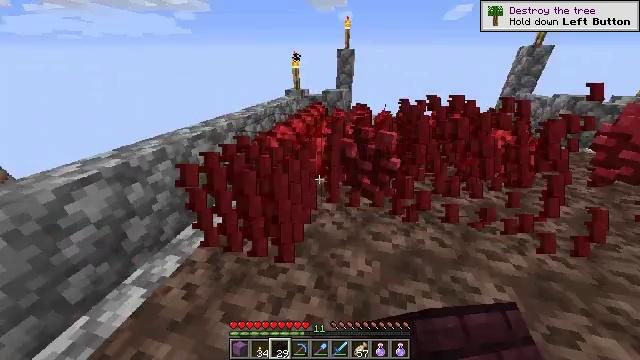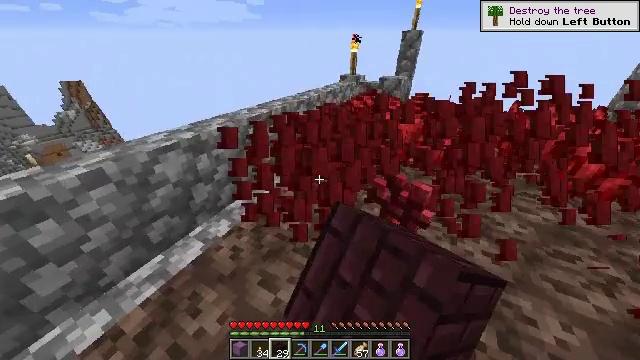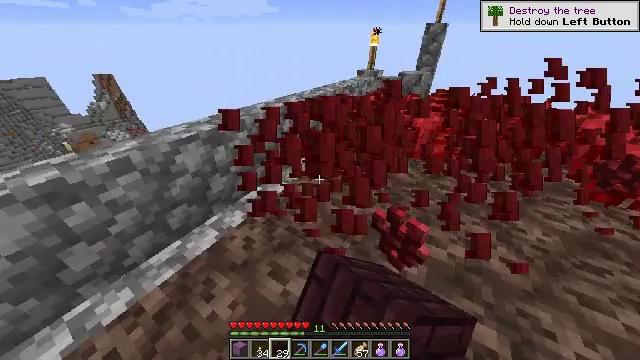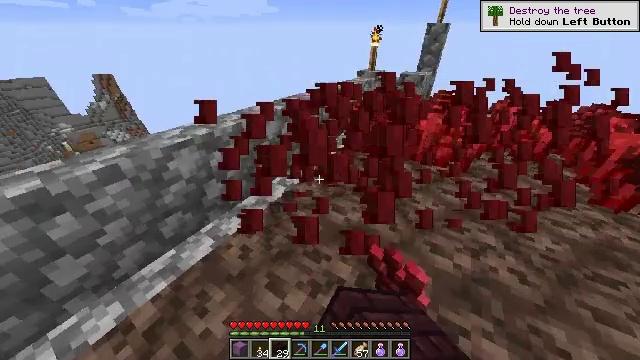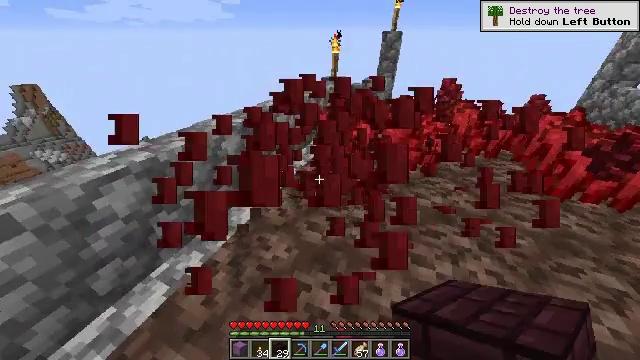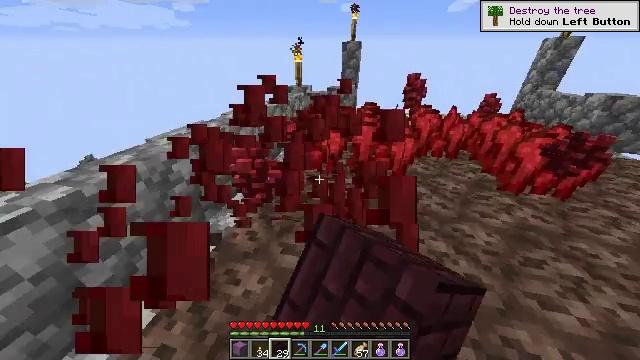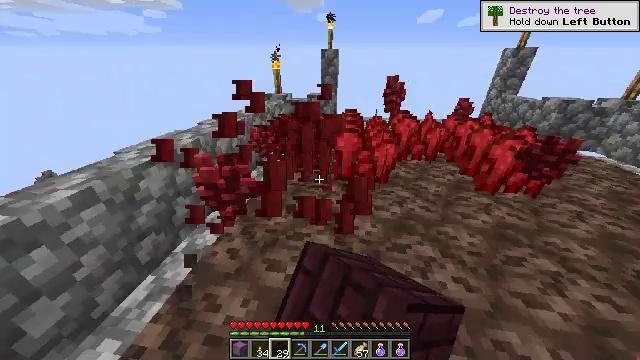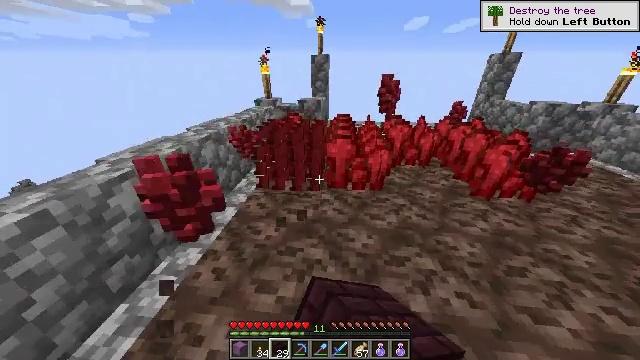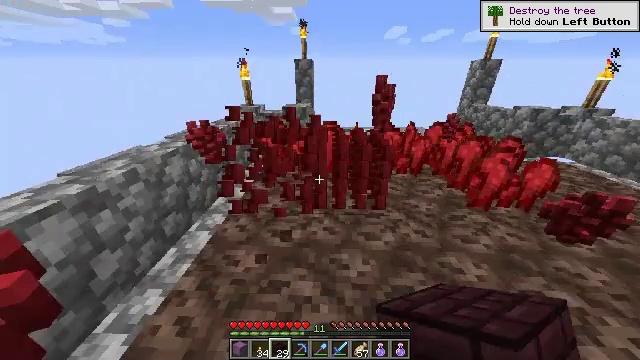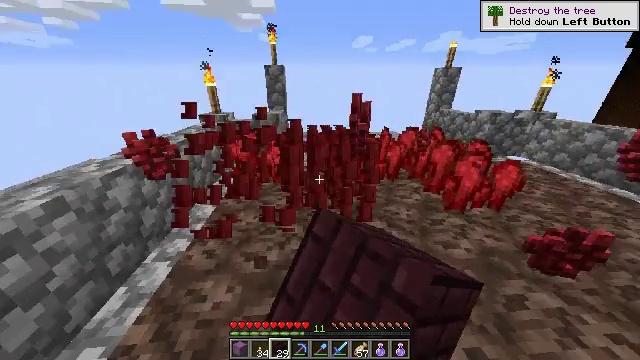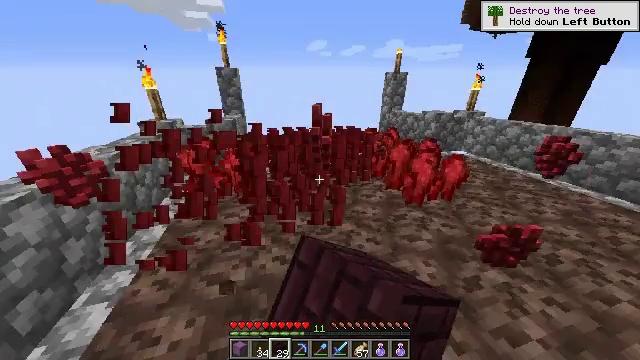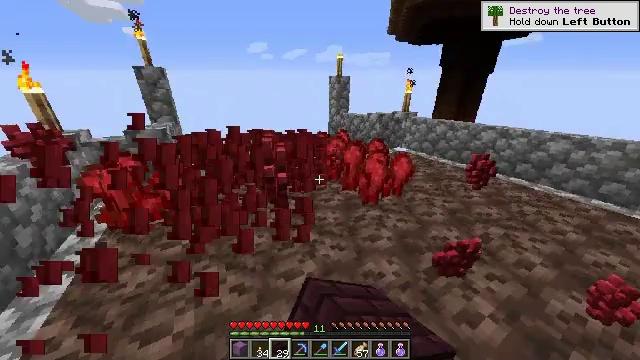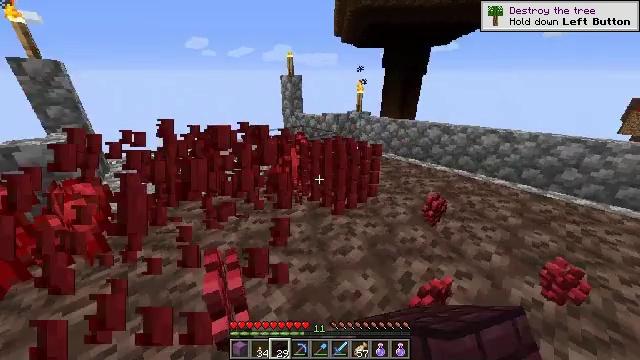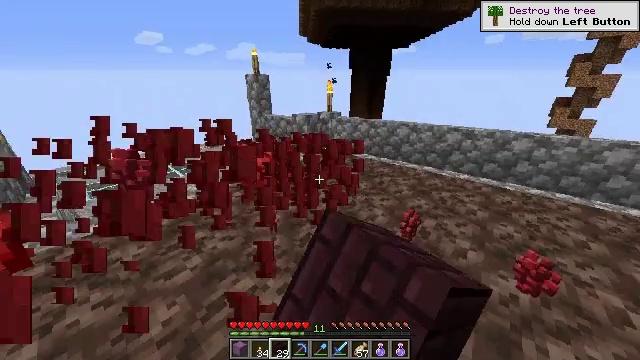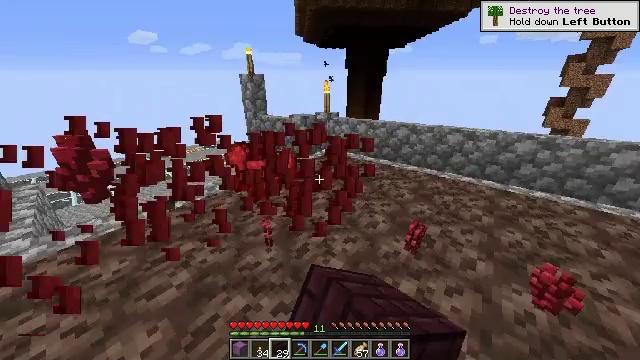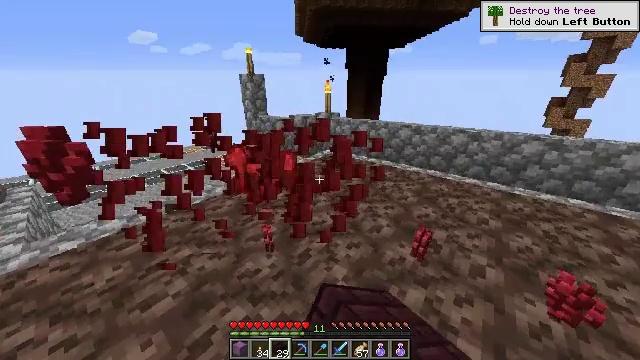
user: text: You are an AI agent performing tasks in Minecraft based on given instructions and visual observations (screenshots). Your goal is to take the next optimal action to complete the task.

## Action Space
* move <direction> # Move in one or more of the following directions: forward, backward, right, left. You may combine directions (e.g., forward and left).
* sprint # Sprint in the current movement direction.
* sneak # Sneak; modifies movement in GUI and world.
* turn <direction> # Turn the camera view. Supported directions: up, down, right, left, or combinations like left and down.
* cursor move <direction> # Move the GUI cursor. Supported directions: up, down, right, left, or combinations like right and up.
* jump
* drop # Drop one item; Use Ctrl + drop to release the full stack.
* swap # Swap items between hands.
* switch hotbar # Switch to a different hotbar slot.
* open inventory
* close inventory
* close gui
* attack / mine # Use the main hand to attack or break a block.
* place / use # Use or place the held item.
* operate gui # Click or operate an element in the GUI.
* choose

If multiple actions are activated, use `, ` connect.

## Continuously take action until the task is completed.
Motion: motion action
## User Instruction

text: Gather nether wart from soul sand farms.
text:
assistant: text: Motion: turn left and down, attack / mine
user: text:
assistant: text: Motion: turn left and down, attack / mine
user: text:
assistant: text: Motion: move forward, attack / mine
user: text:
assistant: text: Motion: move forward, turn right and up, attack / mine
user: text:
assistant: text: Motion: move forward, turn right and up, attack / mine
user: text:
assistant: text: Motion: move forward, turn right and up, attack / mine
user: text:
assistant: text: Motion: move forward, turn right and up, attack / mine
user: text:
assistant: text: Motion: move forward, turn right and up, attack / mine
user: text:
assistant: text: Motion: move forward, turn right and up, attack / mine
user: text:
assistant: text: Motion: move forward, turn right, attack / mine
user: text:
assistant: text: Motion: move forward, turn right, attack / mine
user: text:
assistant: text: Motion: move forward, turn right, attack / mine
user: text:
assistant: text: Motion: move forward, turn right, attack / mine
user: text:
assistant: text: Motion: move forward, attack / mine
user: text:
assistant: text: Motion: move forward and move left, attack / mine
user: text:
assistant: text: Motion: move forward and move left, turn left and up, attack / mine
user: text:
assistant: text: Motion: move forward and move left, turn left and up, attack / mine
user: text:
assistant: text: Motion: move forward and move left, turn left, attack / mine
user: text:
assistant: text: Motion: move forward and move left, turn left, attack / mine
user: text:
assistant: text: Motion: move forward, turn left and down, attack / mine
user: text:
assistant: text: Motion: move forward, turn left and down, attack / mine
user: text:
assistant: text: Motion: move forward, turn left and down, attack / mine
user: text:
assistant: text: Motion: move forward, turn left and down, attack / mine
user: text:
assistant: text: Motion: move forward, attack / mine
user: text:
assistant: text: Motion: move forward, attack / mine
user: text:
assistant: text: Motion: move forward, turn right and down
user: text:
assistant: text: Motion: move forward, turn down
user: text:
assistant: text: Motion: move forward, turn left and down
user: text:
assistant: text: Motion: turn left and down
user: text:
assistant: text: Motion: turn left and down